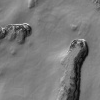
Atmospheric dust classification: not_dusty